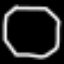
Label: octagon